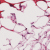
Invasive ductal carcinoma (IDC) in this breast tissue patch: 0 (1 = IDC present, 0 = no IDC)